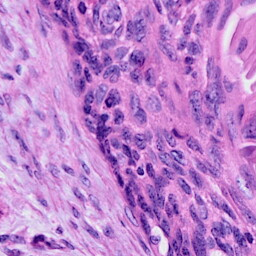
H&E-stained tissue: Cervix